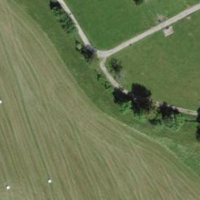
EUNIS habitat code: 52
Species observed at this site:
Geum rivale